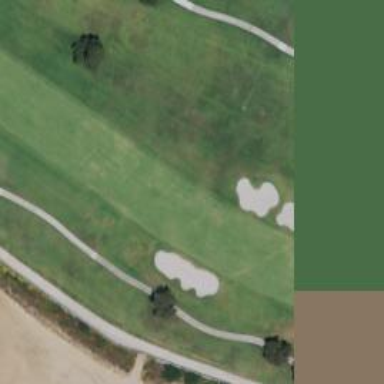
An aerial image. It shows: Golf hole.